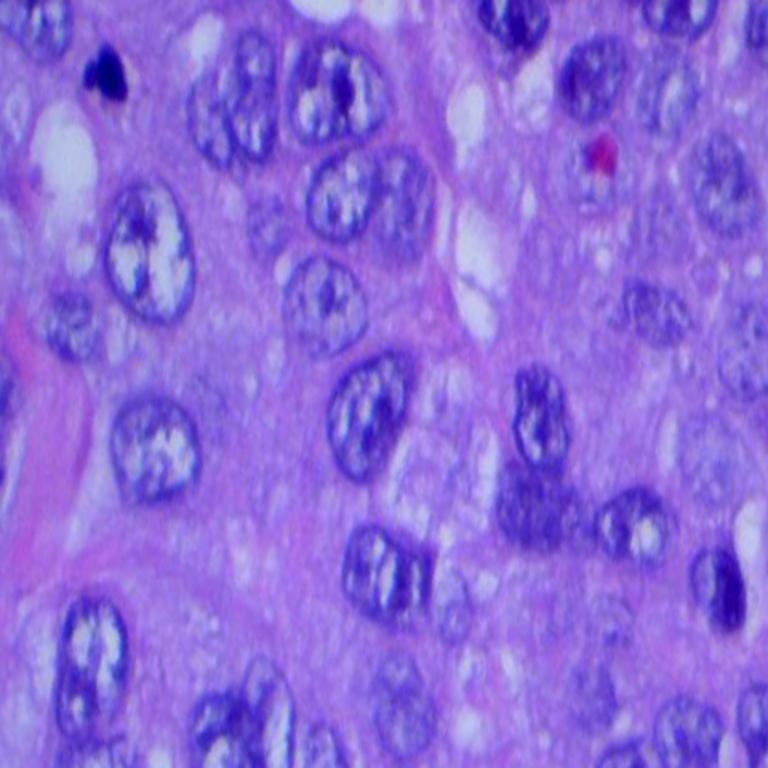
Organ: lung
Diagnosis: squamous carcinomas